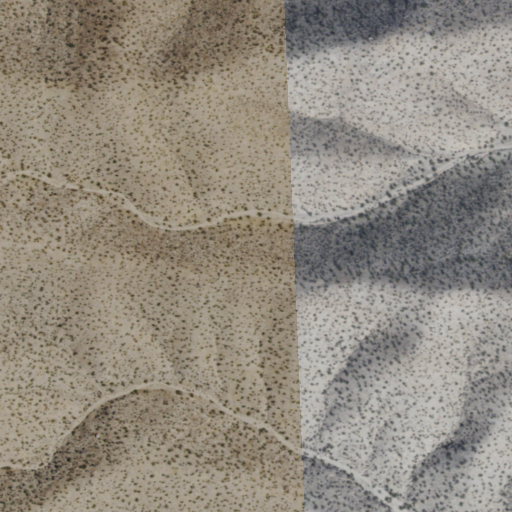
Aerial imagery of mountain in Arizona named Million Hills containing only shrub